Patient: sex M, age 85
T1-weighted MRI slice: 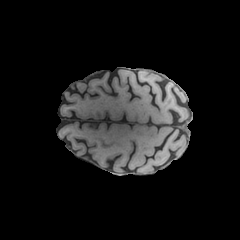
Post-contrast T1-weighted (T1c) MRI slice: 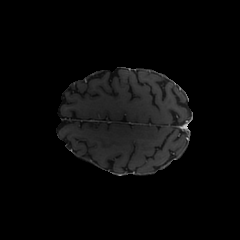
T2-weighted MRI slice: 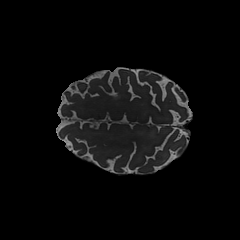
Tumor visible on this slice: yes
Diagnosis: Glioblastoma, IDH-wildtype
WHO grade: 4